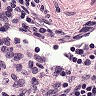
Metastatic tissue present: no